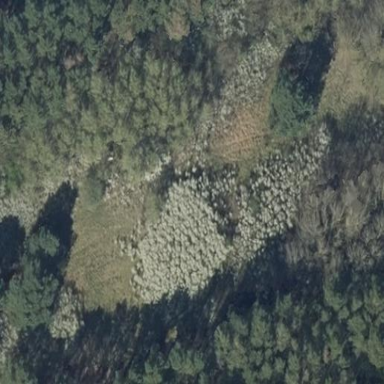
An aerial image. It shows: Landscape with heath vegetation.